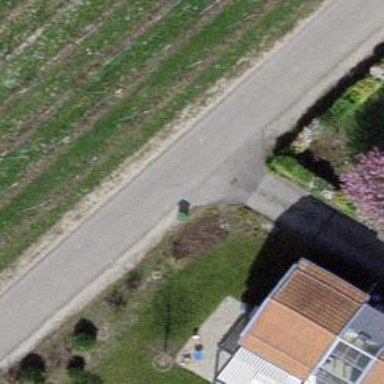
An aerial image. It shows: Driveway leading to service road.